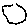
Label: hexagon